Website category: university
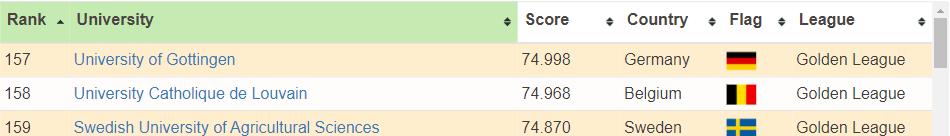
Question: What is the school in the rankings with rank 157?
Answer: University of Gottingen

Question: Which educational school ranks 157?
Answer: University of Gottingen

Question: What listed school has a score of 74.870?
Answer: Swedish University of Agricultural Sciences

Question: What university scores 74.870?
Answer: Swedish University of Agricultural Sciences

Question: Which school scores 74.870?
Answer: Swedish University of Agricultural Sciences

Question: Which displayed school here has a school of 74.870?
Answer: Swedish University of Agricultural Sciences

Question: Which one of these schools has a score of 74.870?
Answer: Swedish University of Agricultural Sciences

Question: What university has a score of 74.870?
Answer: Swedish University of Agricultural Sciences

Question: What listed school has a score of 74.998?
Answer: University of Gottingen

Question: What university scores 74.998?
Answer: University of Gottingen

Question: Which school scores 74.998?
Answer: University of Gottingen

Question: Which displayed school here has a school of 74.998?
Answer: University of Gottingen

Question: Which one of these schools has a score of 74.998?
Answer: University of Gottingen

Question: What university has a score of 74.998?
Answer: University of Gottingen

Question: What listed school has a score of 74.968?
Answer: University Catholique de Louvain

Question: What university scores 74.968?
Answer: University Catholique de Louvain

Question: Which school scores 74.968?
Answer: University Catholique de Louvain

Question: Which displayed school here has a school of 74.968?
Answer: University Catholique de Louvain

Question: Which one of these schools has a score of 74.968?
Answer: University Catholique de Louvain

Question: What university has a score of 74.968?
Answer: University Catholique de Louvain

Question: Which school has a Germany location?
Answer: University of Gottingen

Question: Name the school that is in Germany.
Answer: University of Gottingen

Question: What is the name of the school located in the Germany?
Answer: University of Gottingen

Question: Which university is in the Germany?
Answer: University of Gottingen

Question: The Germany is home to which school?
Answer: University of Gottingen

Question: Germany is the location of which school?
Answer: University of Gottingen

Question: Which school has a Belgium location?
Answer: University Catholique de Louvain

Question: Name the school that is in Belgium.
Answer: University Catholique de Louvain

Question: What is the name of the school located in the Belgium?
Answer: University Catholique de Louvain

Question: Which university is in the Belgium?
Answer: University Catholique de Louvain

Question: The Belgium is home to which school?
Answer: University Catholique de Louvain

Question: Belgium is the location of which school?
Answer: University Catholique de Louvain

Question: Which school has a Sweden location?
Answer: Swedish University of Agricultural Sciences

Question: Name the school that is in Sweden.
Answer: Swedish University of Agricultural Sciences

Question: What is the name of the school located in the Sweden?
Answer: Swedish University of Agricultural Sciences

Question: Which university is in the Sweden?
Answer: Swedish University of Agricultural Sciences

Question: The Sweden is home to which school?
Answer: Swedish University of Agricultural Sciences

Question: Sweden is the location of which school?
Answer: Swedish University of Agricultural Sciences